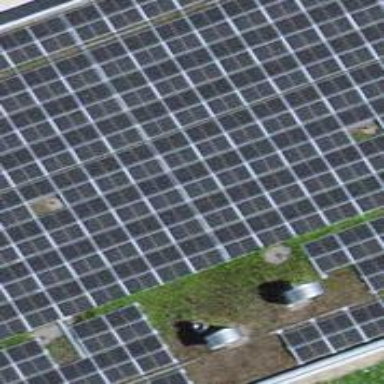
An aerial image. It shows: Solar power generator using photovoltaic panels.